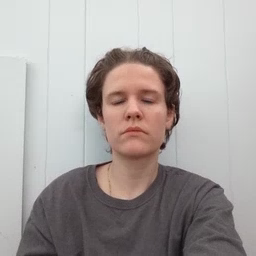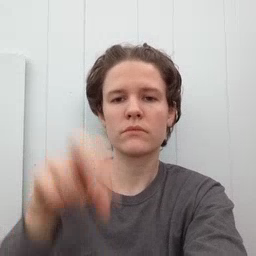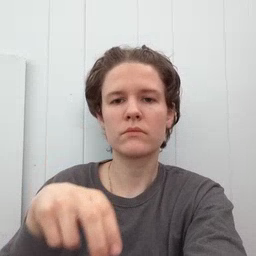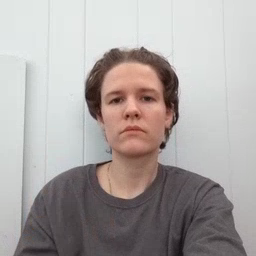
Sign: chair